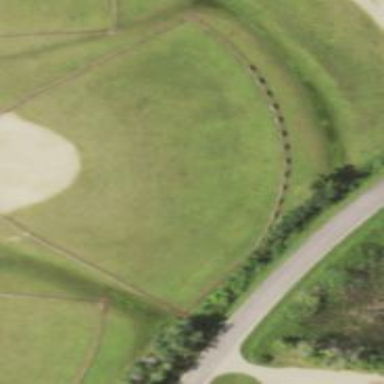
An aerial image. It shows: Baseball pitch for leisure land activities.